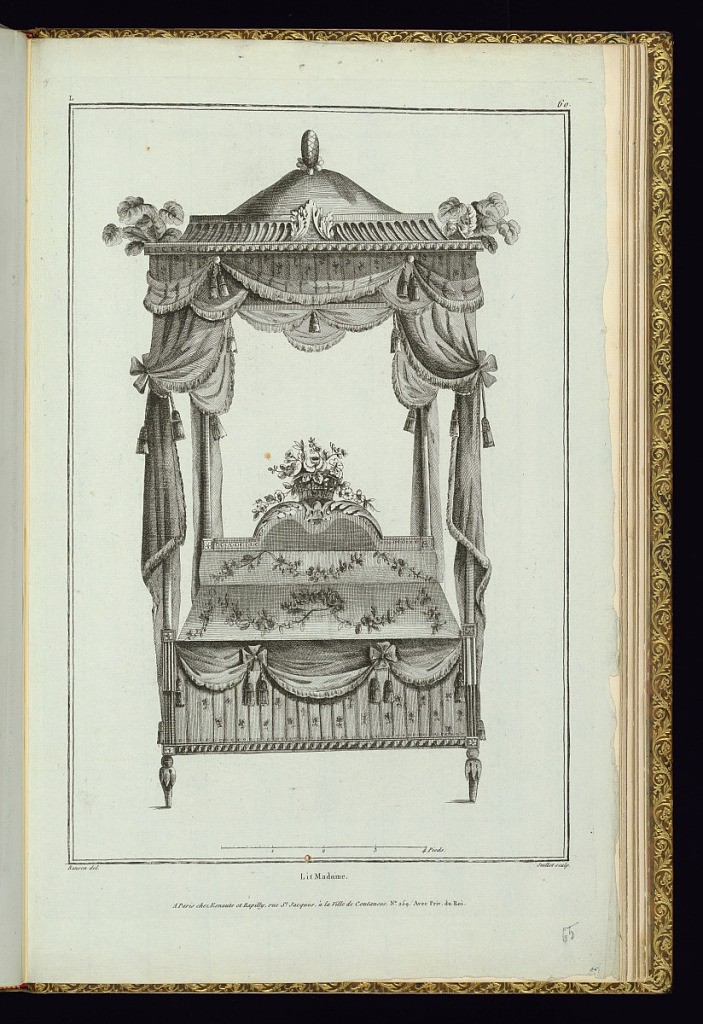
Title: Lit Madame
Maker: Pierre Ranson, French, 1736–1786
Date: late 18th century
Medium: Etching and engraving on blue paper
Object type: Print
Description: Design for a crown canopy (baldachin) four-poster bed. The canopy is decorated with scrolling acanthus leaves (rinceaux), fluting, and an acorn finial with feather corner finials. The curtains are tied back to the poles. The headboard is carved with a basket of flowers, scrolling acanthus leaves (rinceaux). The bed linen and skirt are decorated with festoons of flowers, floral motifs, and swags of textiles tied with bows and tassels. The plate is titled, numbered, and signed.